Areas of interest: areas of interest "Commercial service"
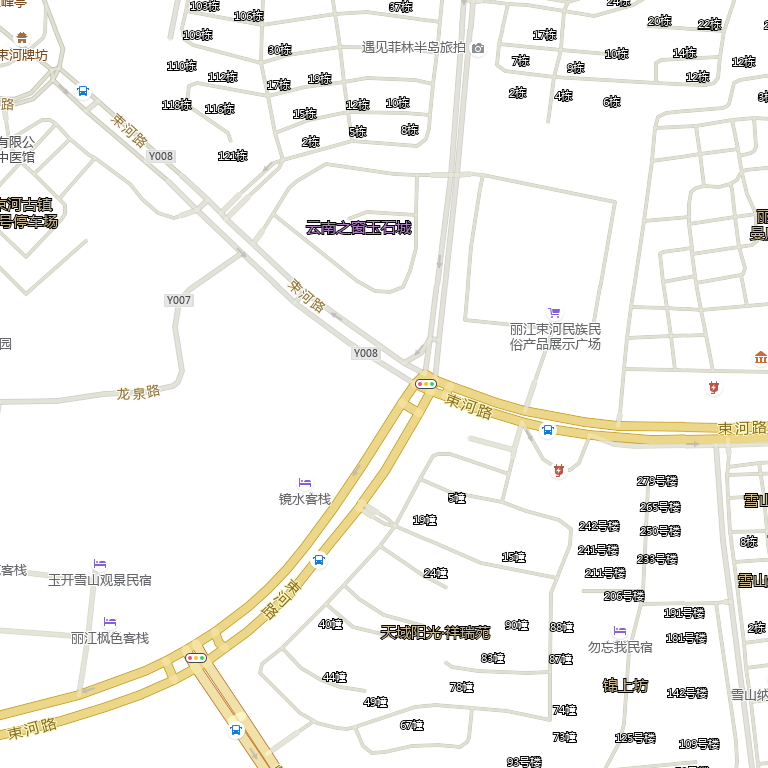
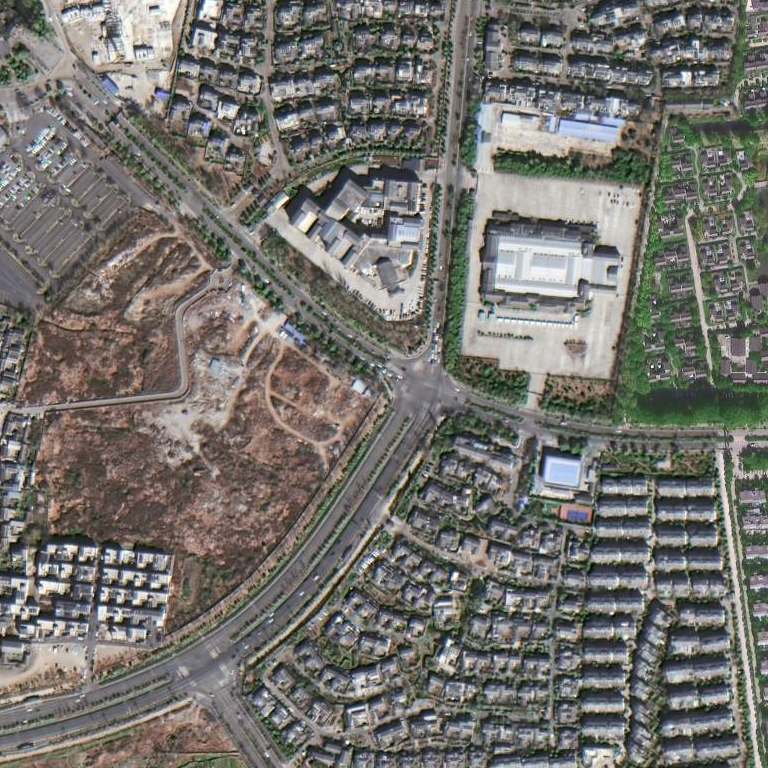